Question: In Google Apps Script I am directly inputting the arguments into a Date object constructor and the returned date is incorrect for the minutes and seconds. The returned minutes and seconds are consistent, i.e., it always returns the same incorrect numbers when given the same input. Also, the output changes for different inputs.
Has anybody seen this before or have any debugging tips to isolate the problem?

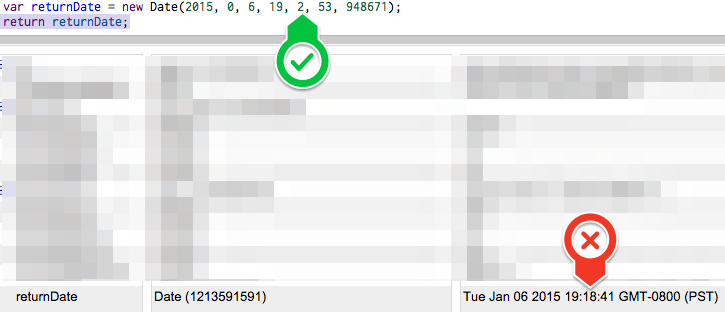
Answer: you are given time parameter as
'19hr 2min 53sec 948671msec'
and '1second' = '1000 millisecond'
when you convert the above milliseconds to standard time it is
'948671 millisecond' = '15min 48sec 671millisecond'
when you add this millisecond parameter to your time parameter
it would be,
'''
19hr 2min 53sec
+ 0hr 15min 48sec 671millisecond
-----------------------------------------
19hr 18min 41sec 671millisecond
-----------------------------------------
'''
google app script will automatically sort the time constraint. thats why you get different time in input and output of script.